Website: ulta-beauty
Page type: gifting
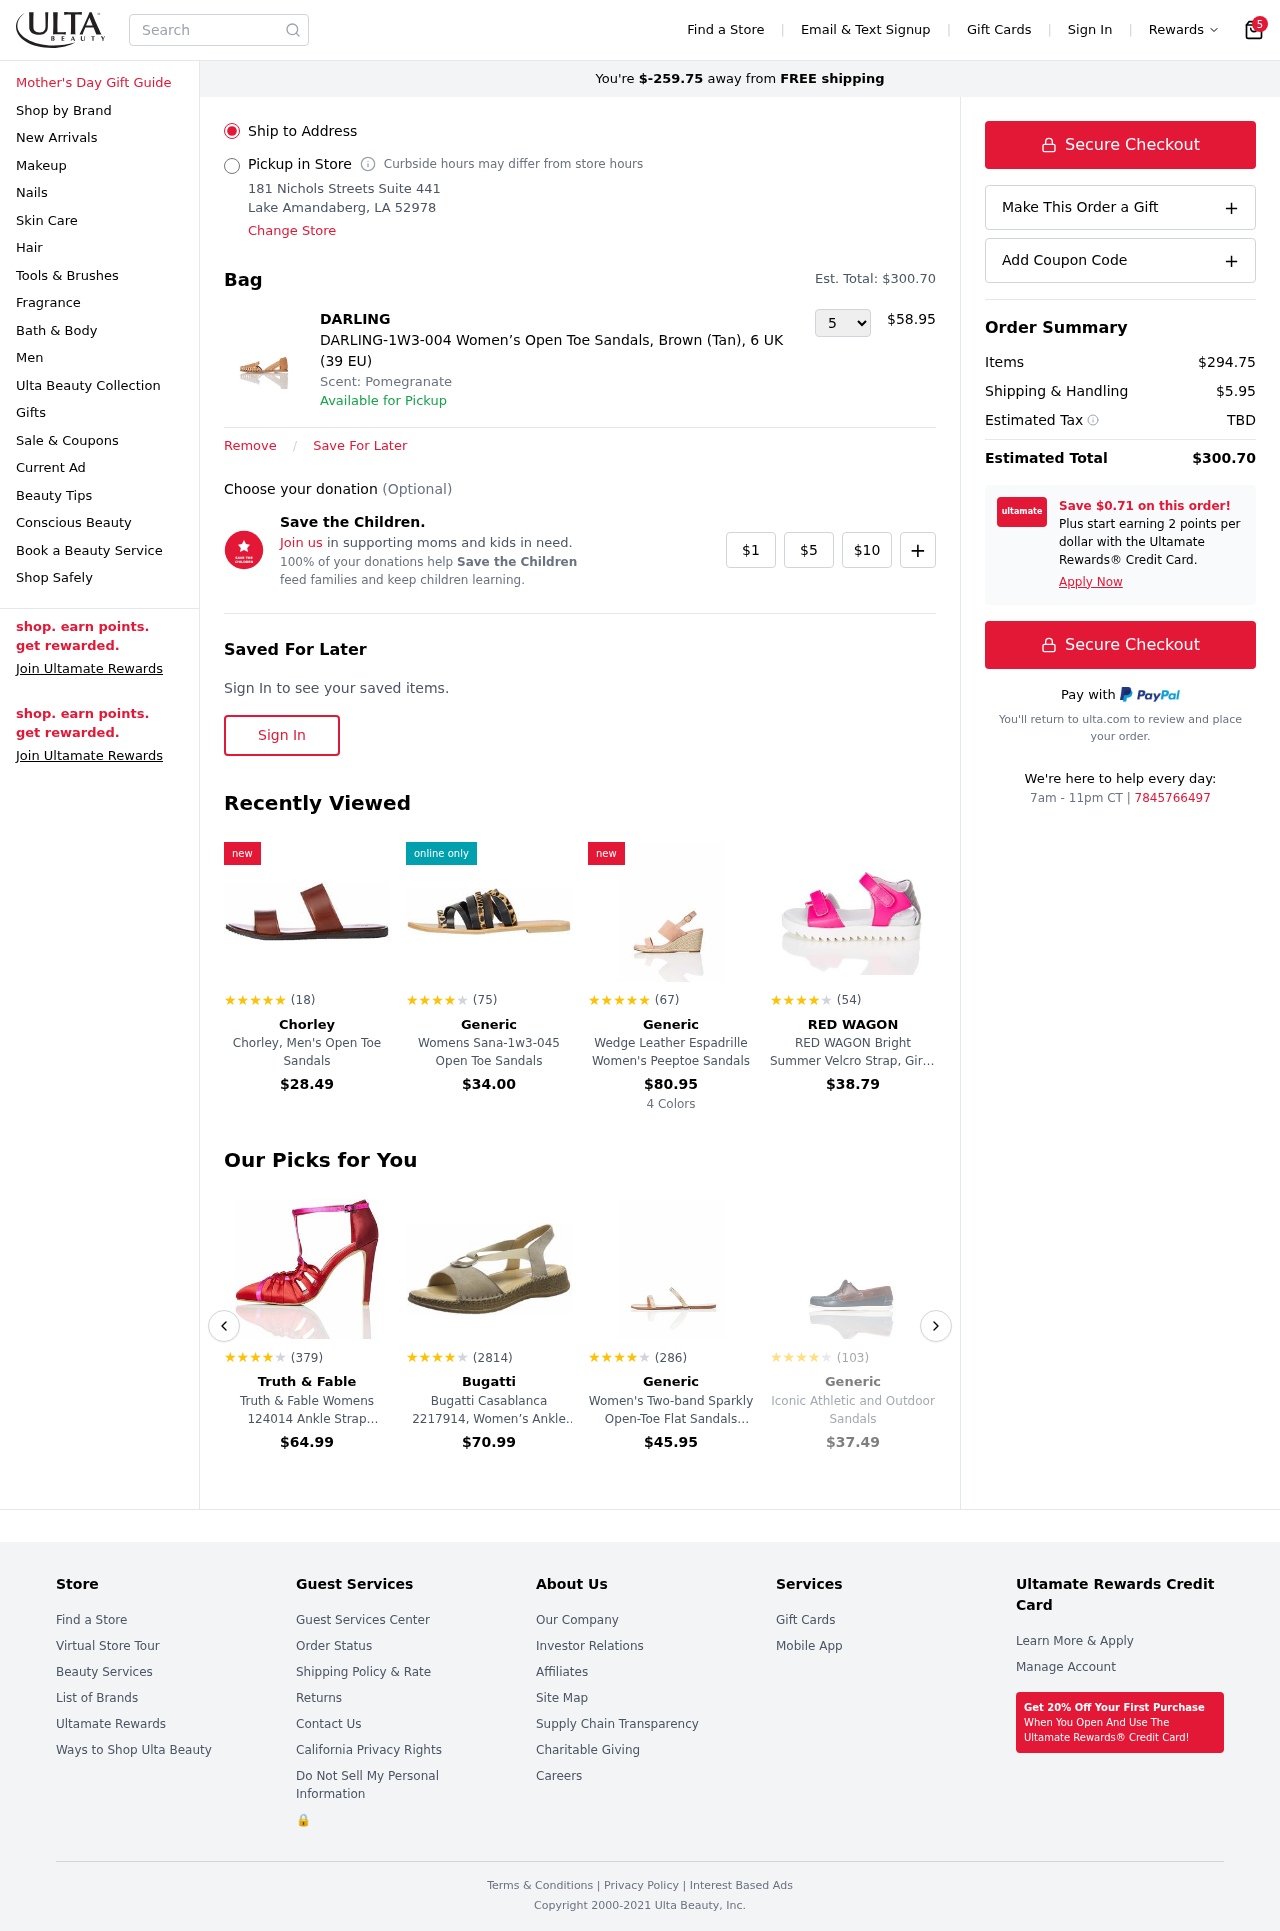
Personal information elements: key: PII_LOCATION1_CITY_STATE_ZIP
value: Lake Amandaberg, LA 52978
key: PII_LOCATION1_STREET
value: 181 Nichols Streets Suite 441
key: PII_PHONE
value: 7845766497
Product elements: key: PRODUCT1_BRAND
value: DARLING
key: PRODUCT1_NAME
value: DARLING-1W3-004 Women’s Open Toe Sandals, Brown (Tan), 6 UK (39 EU)
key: PRODUCT1_PRICE
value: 58.95
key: PRODUCT1_QUANTITY
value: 5
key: PRODUCT2_BRAND
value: Chorley
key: PRODUCT2_NAME
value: Chorley, Men's Open Toe Sandals
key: PRODUCT2_NUM_RATINGS
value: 18
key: PRODUCT2_PRICE
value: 28.49
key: PRODUCT2_RATING
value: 4.7
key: PRODUCT3_BRAND
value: Generic
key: PRODUCT3_NAME
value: Womens Sana-1w3-045 Open Toe Sandals
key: PRODUCT3_NUM_RATINGS
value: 75
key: PRODUCT3_PRICE
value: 34
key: PRODUCT3_RATING
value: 4.2
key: PRODUCT4_BRAND
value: Generic
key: PRODUCT4_NAME
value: Wedge Leather Espadrille Women's Peeptoe Sandals
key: PRODUCT4_NUM_RATINGS
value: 67
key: PRODUCT4_PRICE
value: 80.95
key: PRODUCT4_RATING
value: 4.5
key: PRODUCT5_BRAND
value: RED WAGON
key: PRODUCT5_NAME
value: RED WAGON Bright Summer Velcro Strap, Girls’ Ankle Strap Sandals
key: PRODUCT5_NUM_RATINGS
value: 54
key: PRODUCT5_PRICE
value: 38.79
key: PRODUCT5_RATING
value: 3.9
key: PRODUCT6_BRAND
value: Truth & Fable
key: PRODUCT6_NAME
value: Truth & Fable Womens 124014 Ankle Strap Sandals
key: PRODUCT6_NUM_RATINGS
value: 379
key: PRODUCT6_PRICE
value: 64.99
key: PRODUCT6_RATING
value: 4.4
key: PRODUCT7_BRAND
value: Bugatti
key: PRODUCT7_NAME
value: Bugatti Casablanca 2217914, Women’s Ankle Strap Sandals
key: PRODUCT7_NUM_RATINGS
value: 2814
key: PRODUCT7_PRICE
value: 70.99
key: PRODUCT7_RATING
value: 4
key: PRODUCT8_BRAND
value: Generic
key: PRODUCT8_NAME
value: Women's Two-band Sparkly Open-Toe Flat Sandals Brown Sand), US 9
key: PRODUCT8_NUM_RATINGS
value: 286
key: PRODUCT8_PRICE
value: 45.95
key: PRODUCT8_RATING
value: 4.1
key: PRODUCT9_BRAND
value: Generic
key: PRODUCT9_NAME
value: Iconic Athletic and Outdoor Sandals
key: PRODUCT9_NUM_RATINGS
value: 103
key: PRODUCT9_PRICE
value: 37.49
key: PRODUCT9_RATING
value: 3.8
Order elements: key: ORDER_NUM_ITEMS
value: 5
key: AMOUNT_TO_FREE_SHIPPING
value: $-259.75
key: ORDER_TOTAL
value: $300.70
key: ORDER_SUBTOTAL
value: $294.75
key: ORDER_SHIPPING_COST
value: $5.95
Search elements: key: HEADER_SEARCH
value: Search